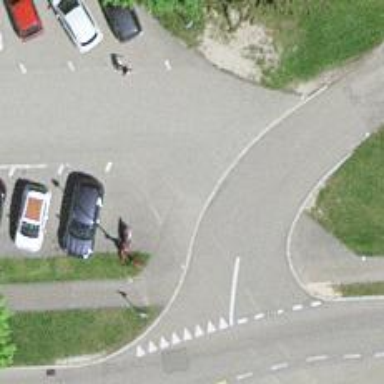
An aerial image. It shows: Parking aisle designated as service road.